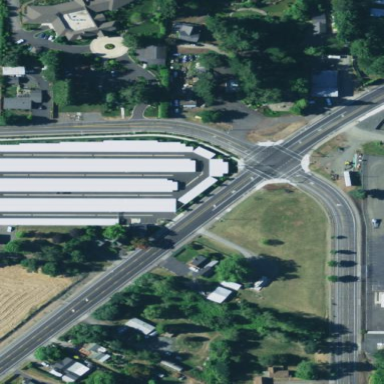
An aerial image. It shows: Storage rental shop.